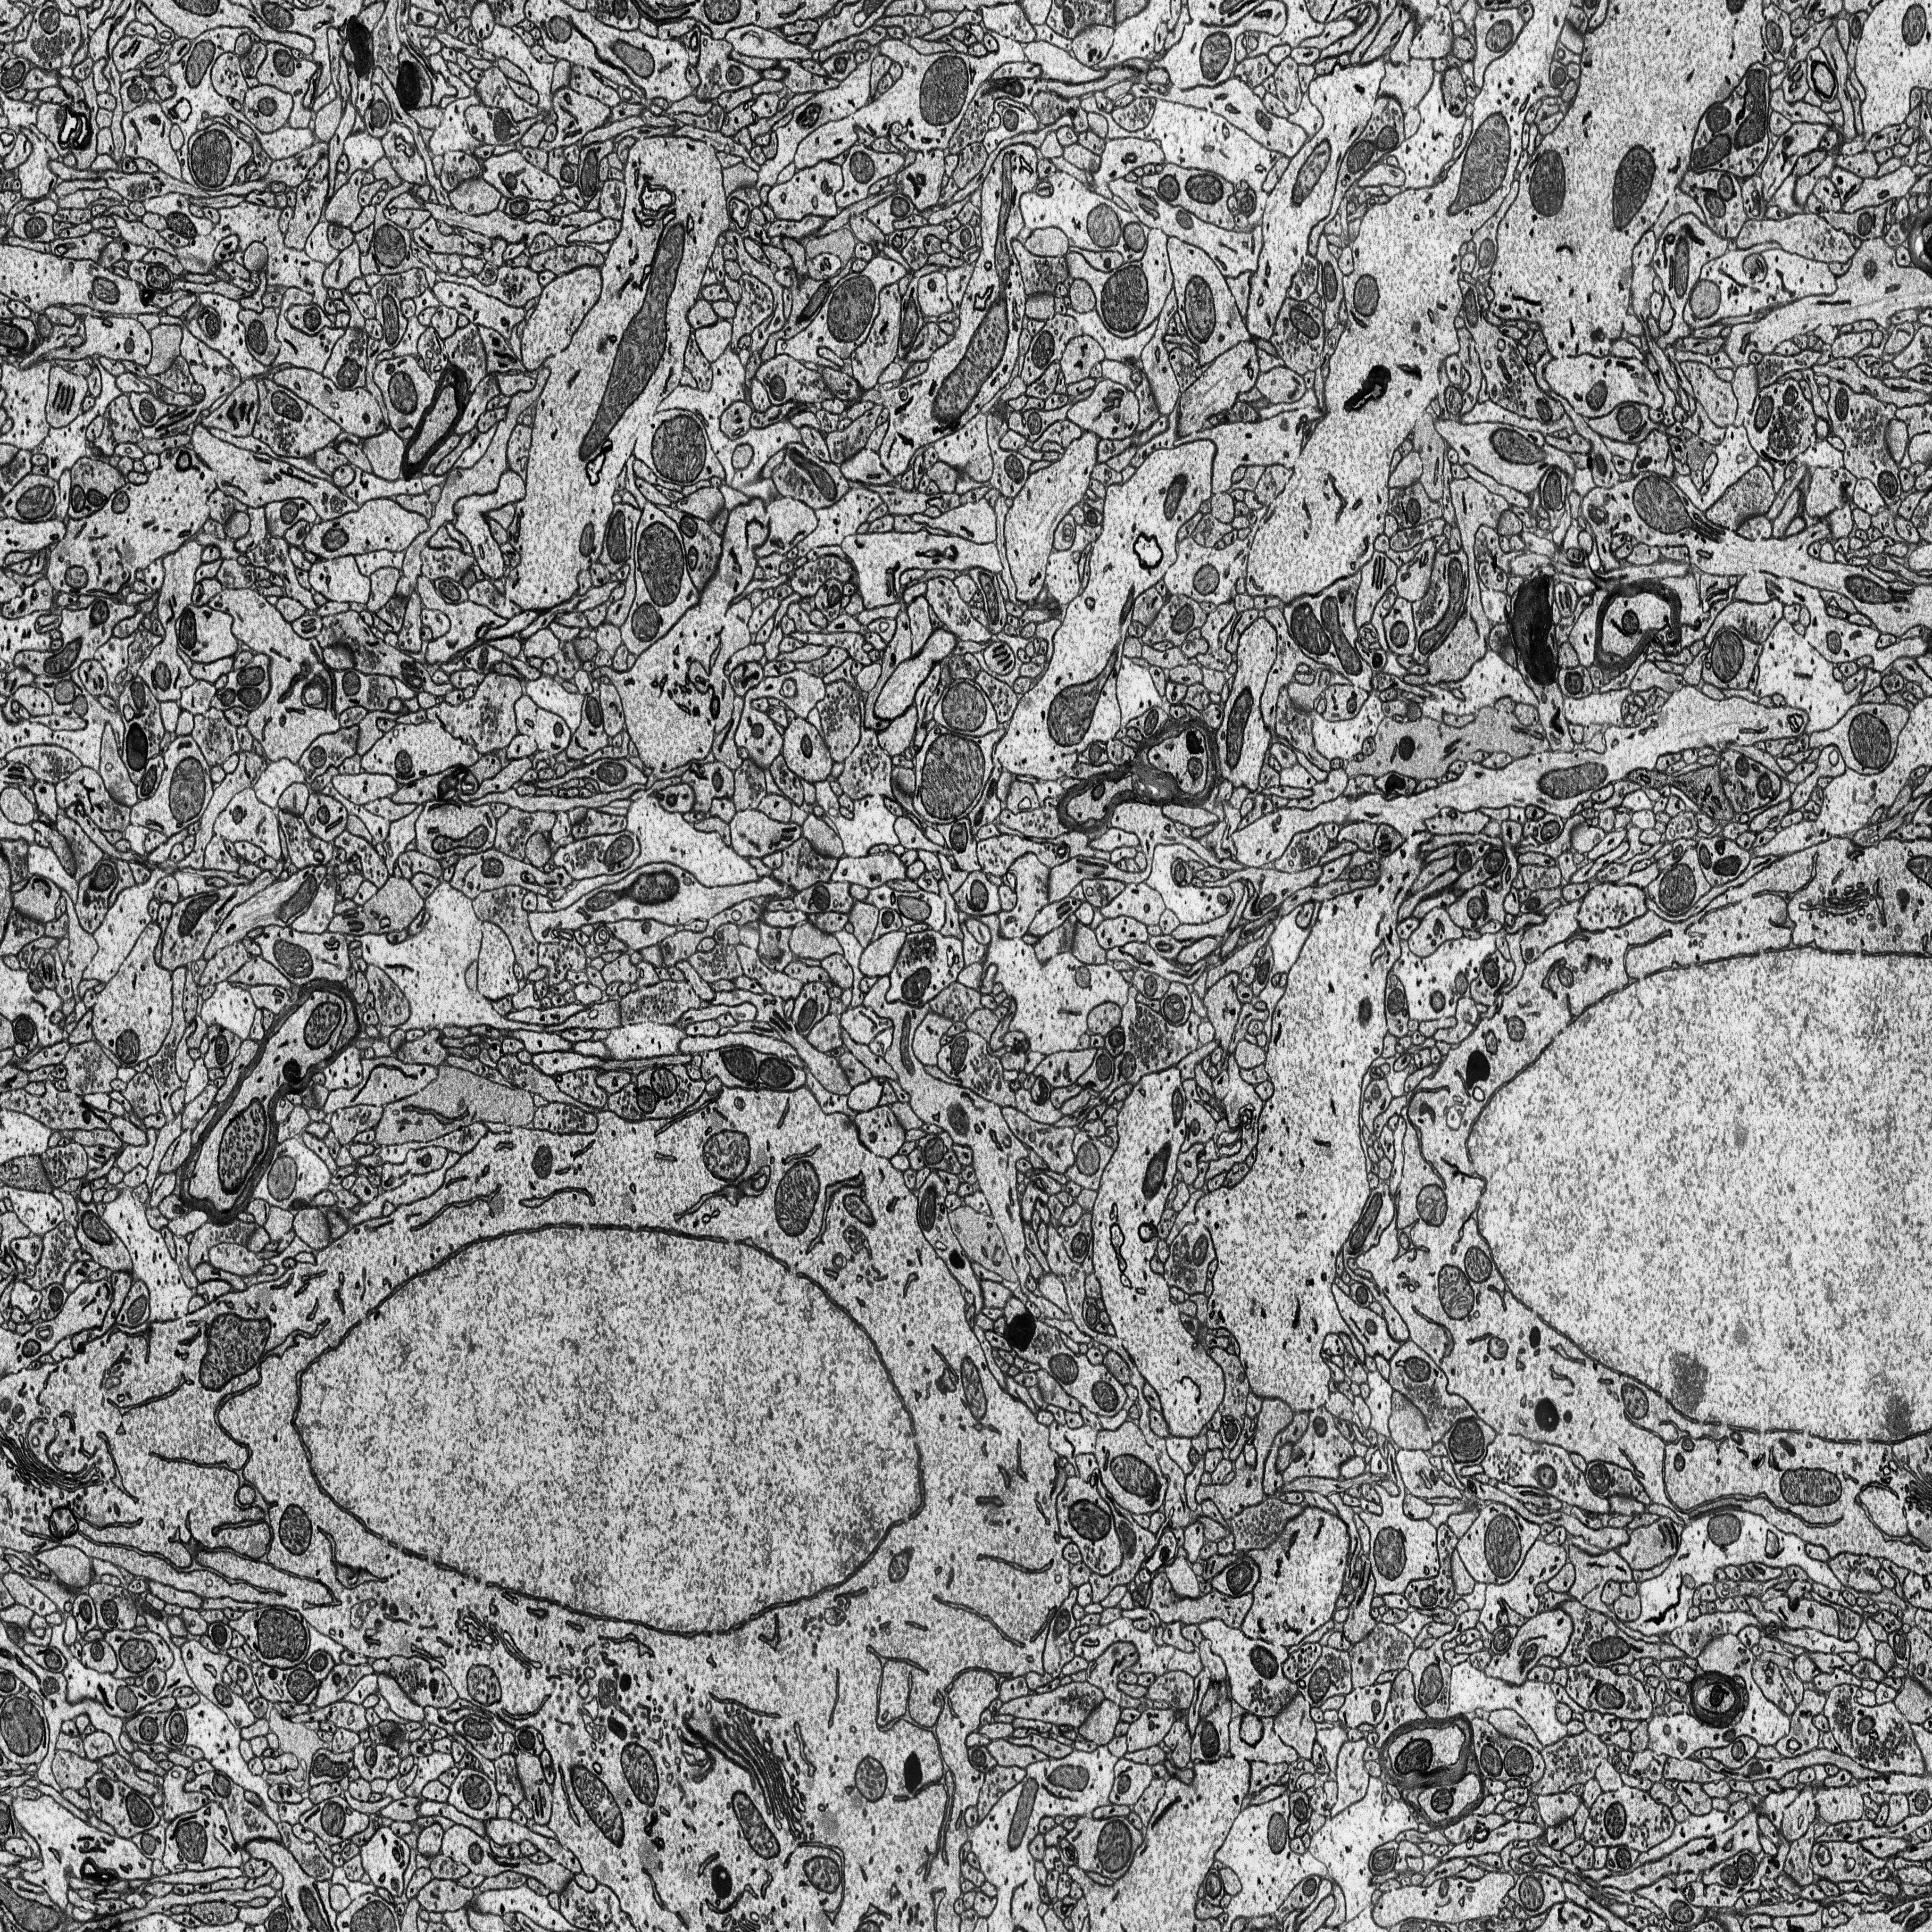
Electron microscopy slice of rat cortex tissue
Slice depth (z): 236
Mitochondria instances in slice: 377